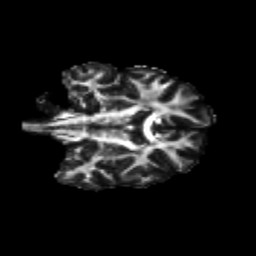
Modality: FA
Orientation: coronal
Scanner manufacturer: siemens
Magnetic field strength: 3 T
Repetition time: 9.2 s
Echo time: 0.084 s